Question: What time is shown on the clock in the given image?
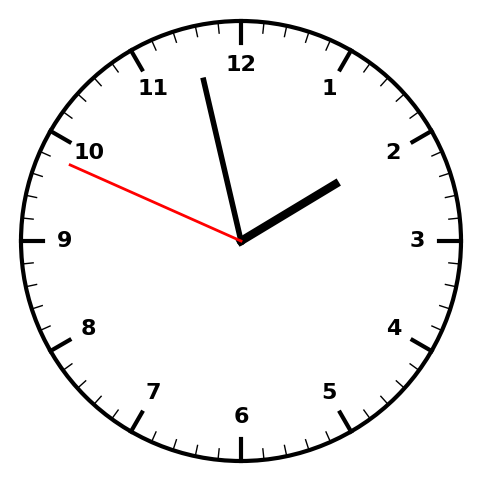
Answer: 01:57:49